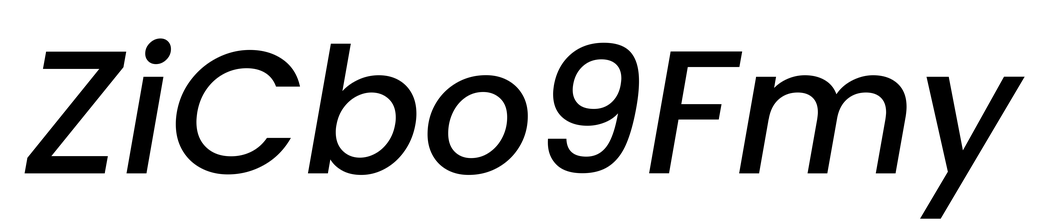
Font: Poppins-MediumItalic